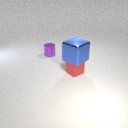
small purple metal cylinder behind small red metal cube